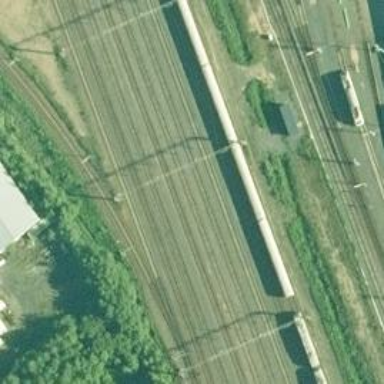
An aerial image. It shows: Rail yard with electrified contact lines for railway operations.